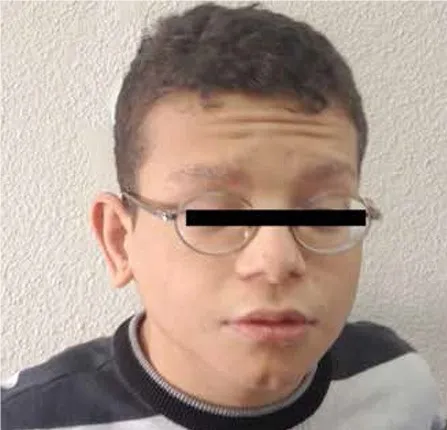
Coarse facial appearance, curly and dry hair, sparse eyebrows, broad nasal tip with anteverted nares.
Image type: medical_photograph (skin_photograph)